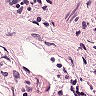
Metastatic tissue present: no